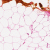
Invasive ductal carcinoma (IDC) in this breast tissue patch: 0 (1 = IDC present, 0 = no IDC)